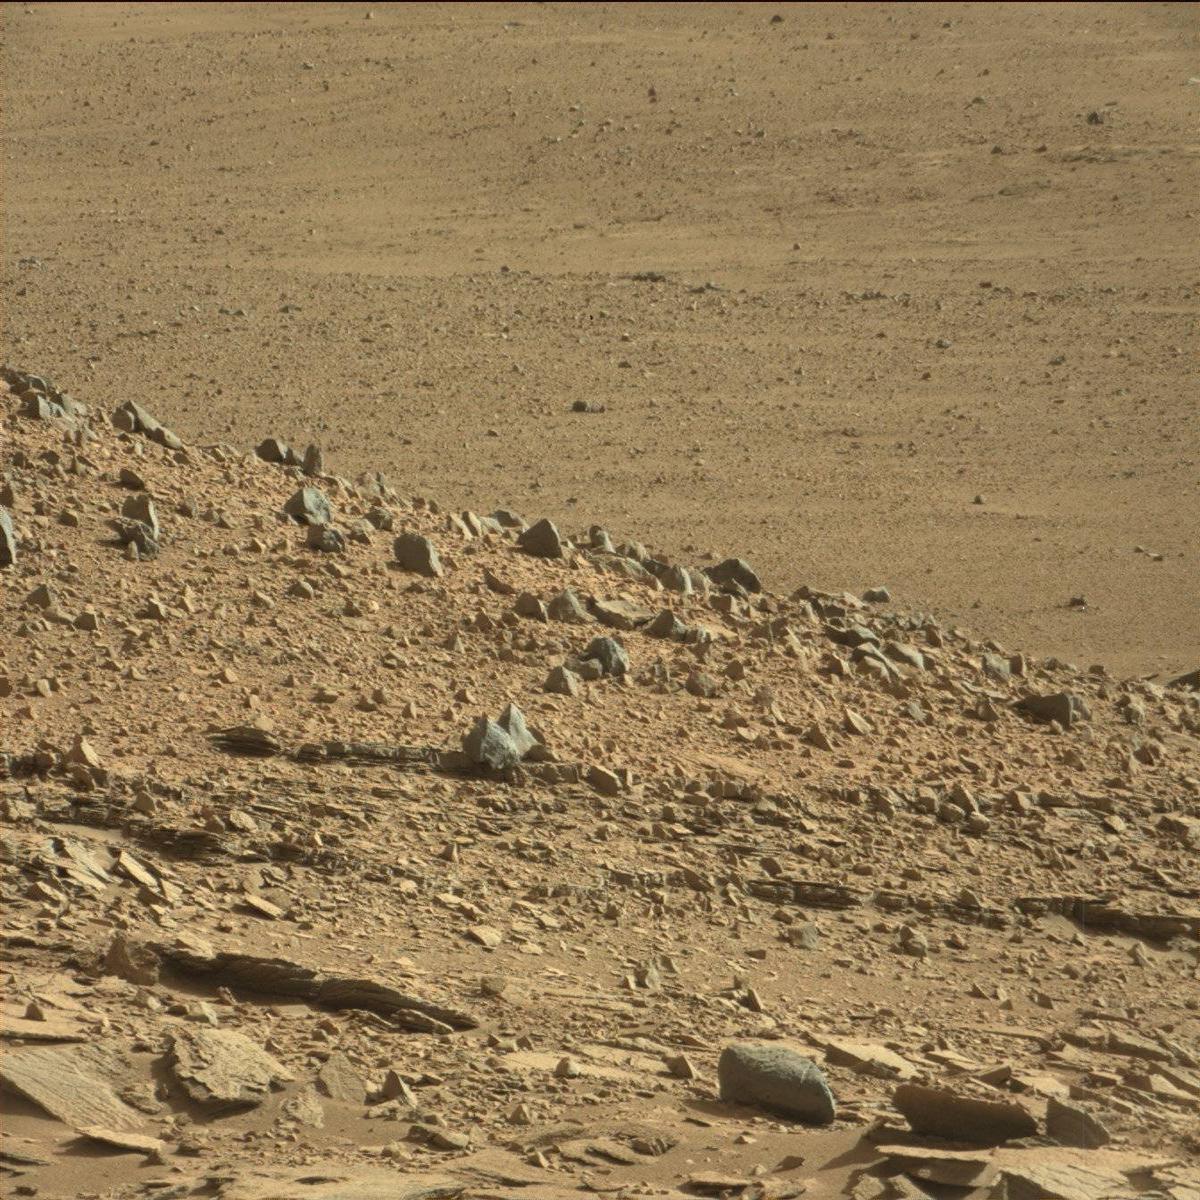
Terrain classes present: Bedrock, Rock, Sand / Soil